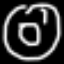
Label: donut